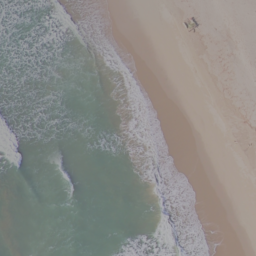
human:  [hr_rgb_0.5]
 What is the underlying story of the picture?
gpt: beach